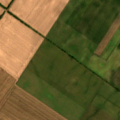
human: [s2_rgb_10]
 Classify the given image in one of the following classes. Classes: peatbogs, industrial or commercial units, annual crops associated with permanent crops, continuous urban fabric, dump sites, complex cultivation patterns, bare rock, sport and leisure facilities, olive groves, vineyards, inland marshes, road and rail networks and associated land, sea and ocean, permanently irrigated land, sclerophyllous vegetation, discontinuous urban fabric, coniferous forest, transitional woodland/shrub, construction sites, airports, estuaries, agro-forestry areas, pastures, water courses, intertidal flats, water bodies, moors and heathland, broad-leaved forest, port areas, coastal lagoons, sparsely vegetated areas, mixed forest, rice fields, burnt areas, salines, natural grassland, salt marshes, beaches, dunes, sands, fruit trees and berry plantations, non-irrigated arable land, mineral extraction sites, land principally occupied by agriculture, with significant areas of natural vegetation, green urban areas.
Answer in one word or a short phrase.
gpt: non-irrigated arable land